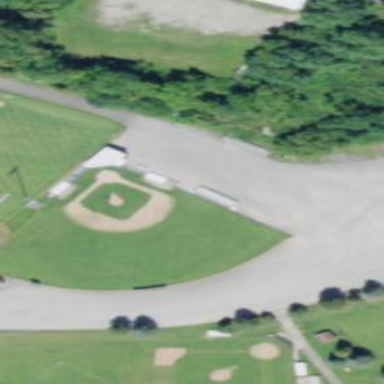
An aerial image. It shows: Baseball pitch for leisure land activities.